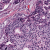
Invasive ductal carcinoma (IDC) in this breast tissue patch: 0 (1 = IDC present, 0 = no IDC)